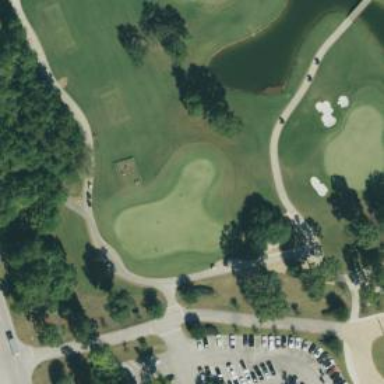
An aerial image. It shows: Picturesque green golfing area with grass land use.